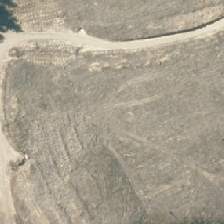
Land cover: harvested_forest